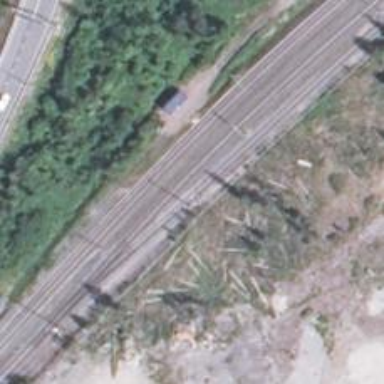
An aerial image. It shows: Wedge used for railway derailment.